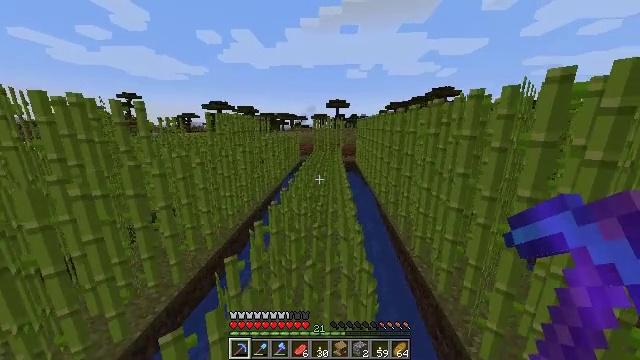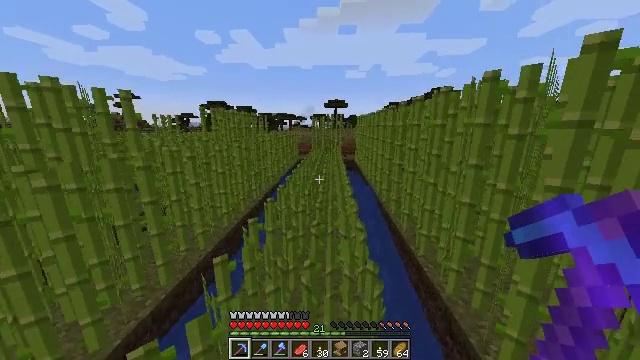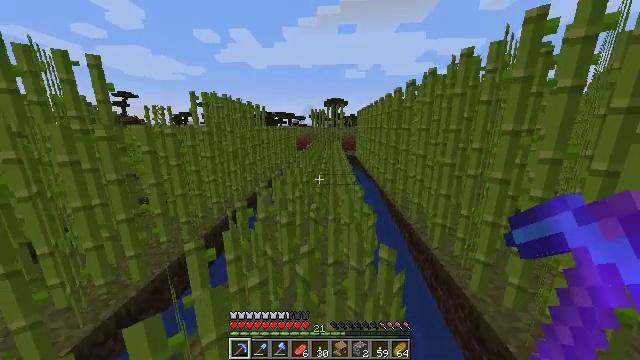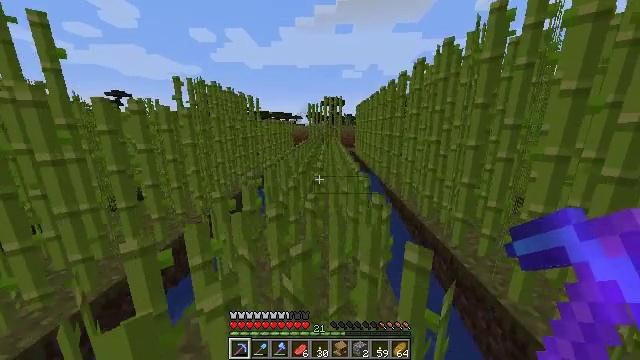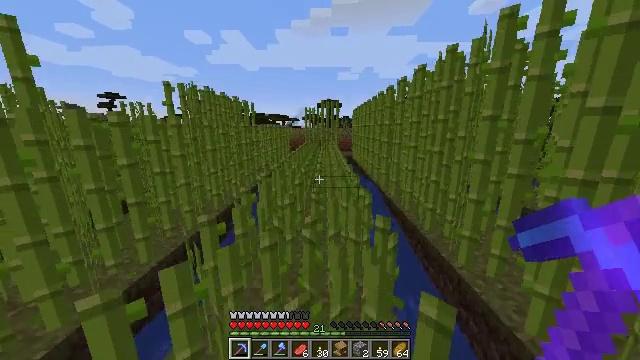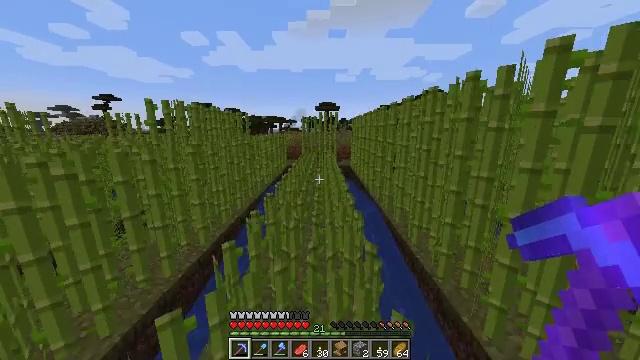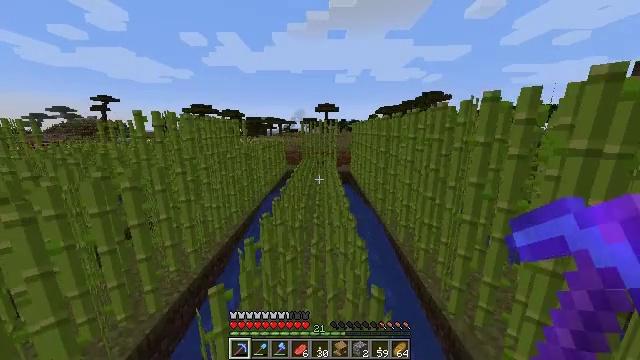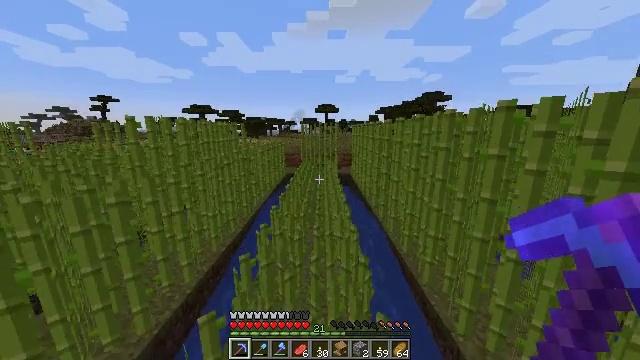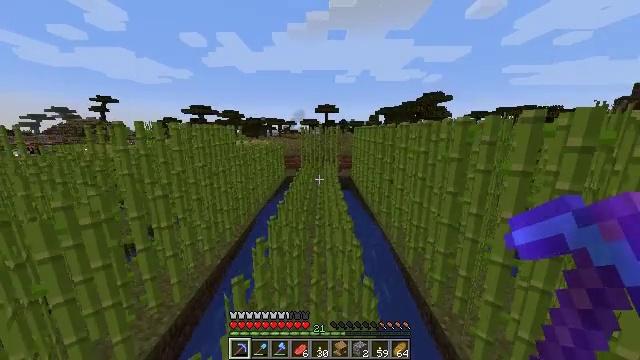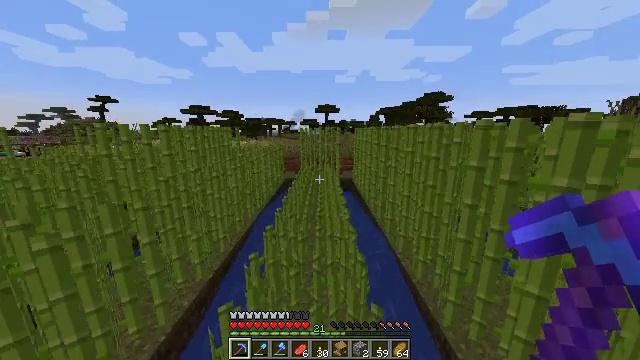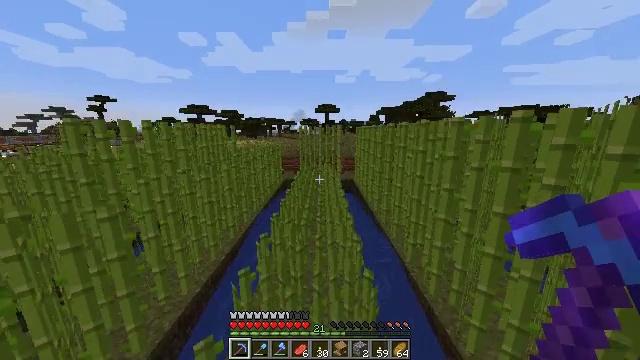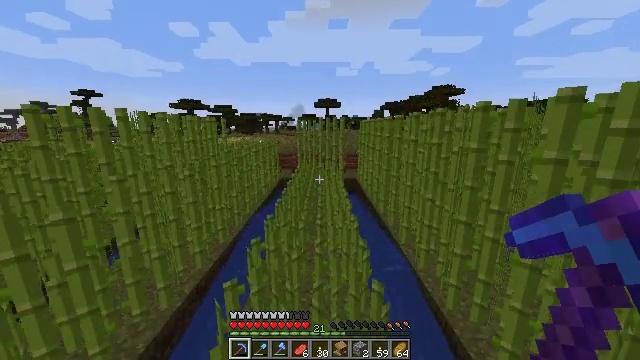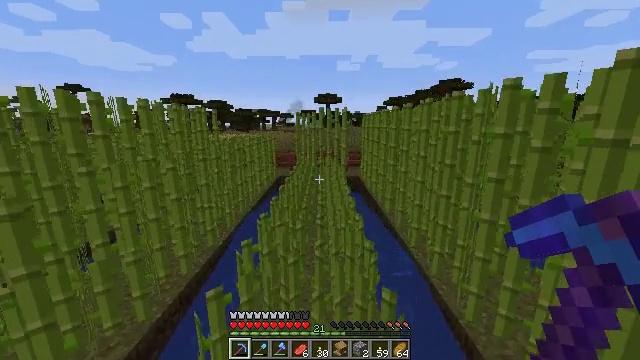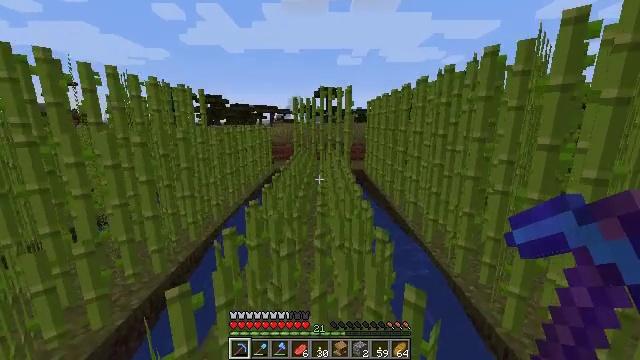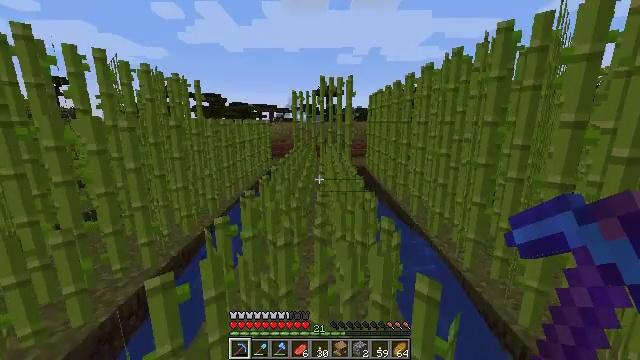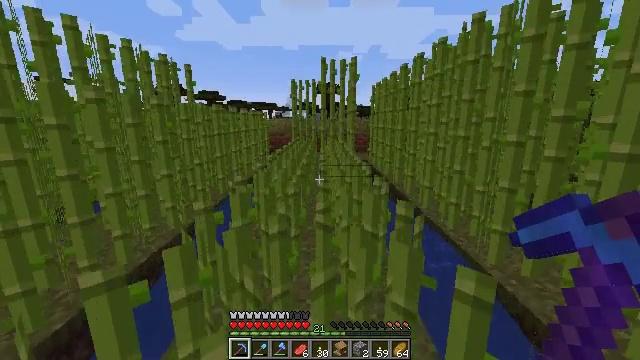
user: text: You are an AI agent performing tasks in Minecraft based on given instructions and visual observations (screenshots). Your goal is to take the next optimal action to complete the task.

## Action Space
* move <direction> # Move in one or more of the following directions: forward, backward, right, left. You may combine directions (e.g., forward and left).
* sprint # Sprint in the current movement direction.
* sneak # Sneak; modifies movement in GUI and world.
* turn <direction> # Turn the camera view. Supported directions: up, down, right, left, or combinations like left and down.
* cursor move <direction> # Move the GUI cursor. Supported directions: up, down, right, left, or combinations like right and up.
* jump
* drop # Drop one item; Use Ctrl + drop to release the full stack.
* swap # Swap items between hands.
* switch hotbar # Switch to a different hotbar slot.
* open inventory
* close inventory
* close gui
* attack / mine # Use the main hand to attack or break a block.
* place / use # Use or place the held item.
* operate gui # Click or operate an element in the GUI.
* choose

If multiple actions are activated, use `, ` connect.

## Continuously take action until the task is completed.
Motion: motion action
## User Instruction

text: Collect sugar cane near water sources.
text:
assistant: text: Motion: move forward, sprint, jump
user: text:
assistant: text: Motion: move forward, sprint, jump
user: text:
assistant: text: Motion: move forward, sprint, jump
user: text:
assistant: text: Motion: move forward, sprint, jump
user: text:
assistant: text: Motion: move forward, sprint, jump
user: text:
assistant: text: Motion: move forward, sprint, jump
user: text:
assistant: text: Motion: move forward, sprint, jump
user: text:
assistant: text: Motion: move forward, sprint, jump
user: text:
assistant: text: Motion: move forward, sprint, jump
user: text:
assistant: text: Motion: move forward, sprint, jump
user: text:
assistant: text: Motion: move forward, sprint, jump
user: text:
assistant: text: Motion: move forward, sprint, jump
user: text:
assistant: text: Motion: move forward, sprint, jump
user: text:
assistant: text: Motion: move forward, sprint, jump
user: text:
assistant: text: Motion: move forward, sprint, jump
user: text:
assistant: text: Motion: move forward, sprint, jump
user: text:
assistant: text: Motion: move forward, sprint, jump
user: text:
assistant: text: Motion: move forward, sprint, jump
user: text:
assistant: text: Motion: move forward, sprint, jump
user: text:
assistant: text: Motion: move forward, sprint, jump
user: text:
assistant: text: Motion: move forward, sprint, turn right and up
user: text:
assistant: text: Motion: move forward
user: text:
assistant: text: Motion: move forward
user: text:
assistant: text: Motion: move forward
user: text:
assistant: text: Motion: move forward
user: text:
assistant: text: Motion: move forward, turn up
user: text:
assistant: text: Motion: move forward, turn left and up
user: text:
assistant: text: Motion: move forward, turn left and up
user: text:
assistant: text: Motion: move forward, turn up
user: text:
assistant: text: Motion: move forward